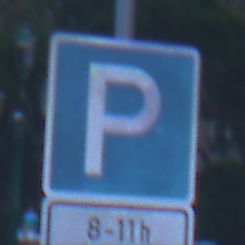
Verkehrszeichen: Parken
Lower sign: ZeitangabenOhneBeschraenkungAufWochentage2
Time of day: Dawn
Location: Outdoor (Urban)
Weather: PartlyCloudy
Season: NotSpecified
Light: Natural